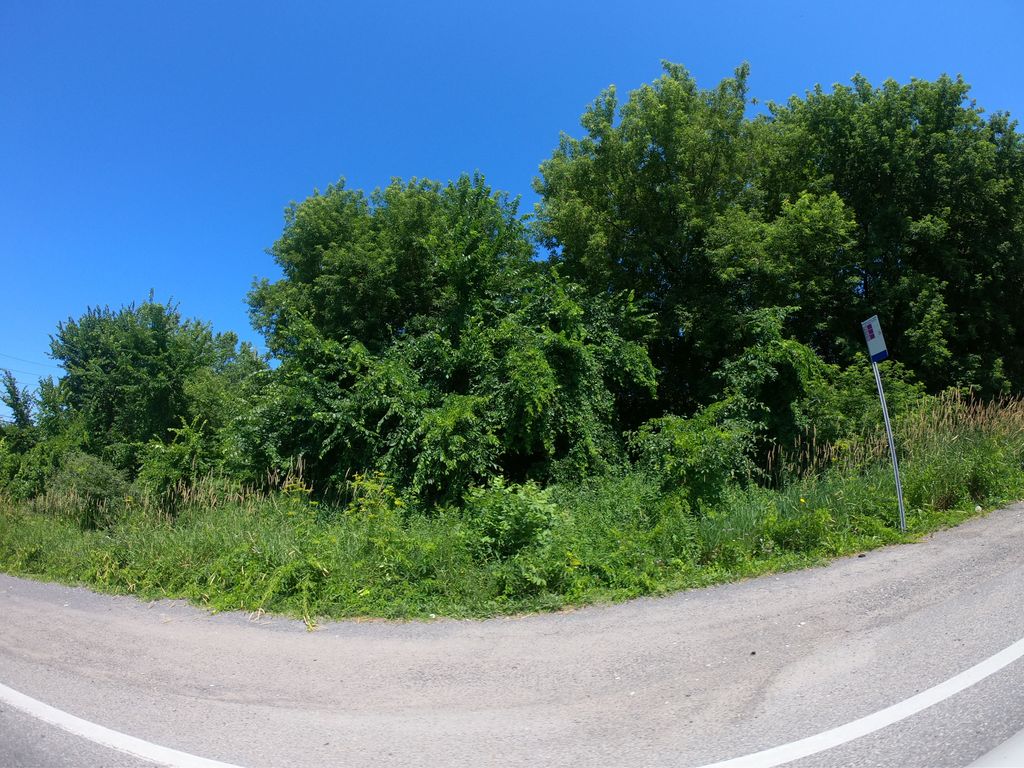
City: ottawa-gatineau